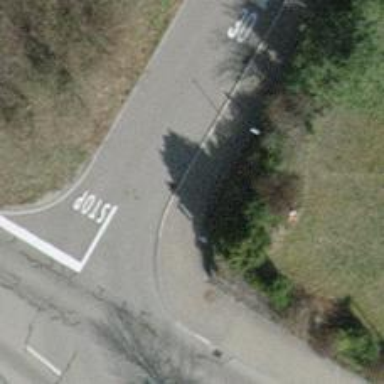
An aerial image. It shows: Asphalt sidewalk along the footway.